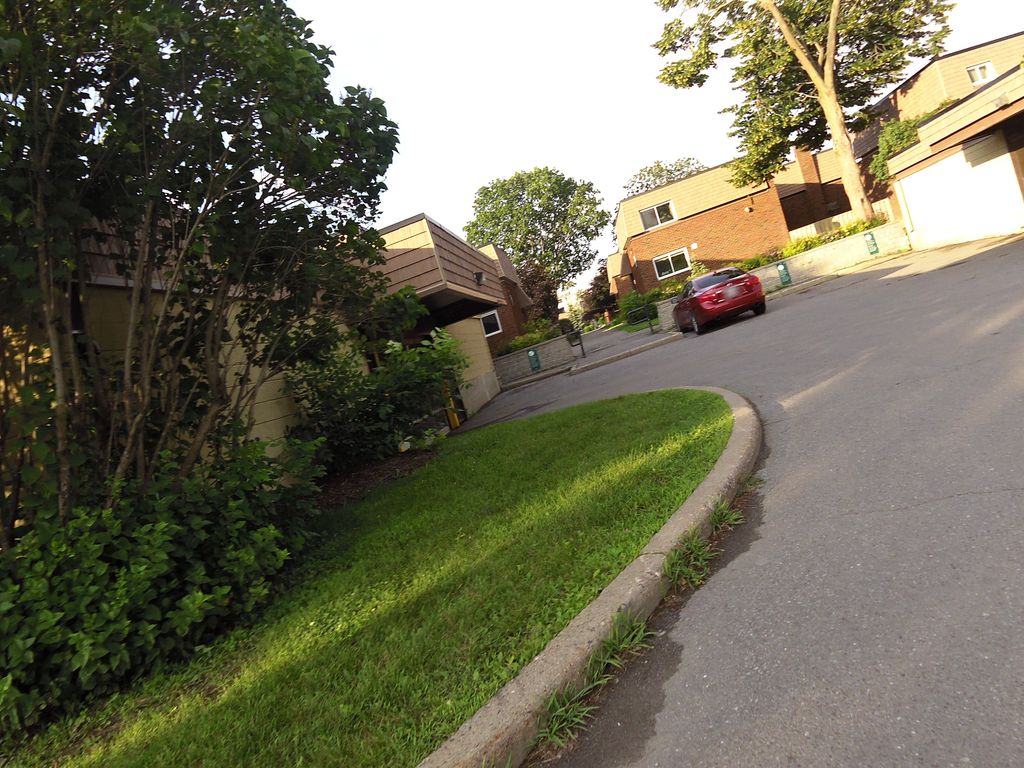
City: ottawa-gatineau